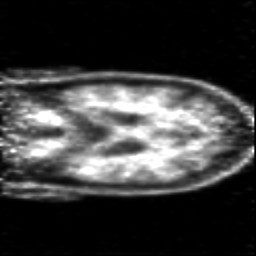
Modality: PET
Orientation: coronal
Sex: male
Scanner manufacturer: siemens